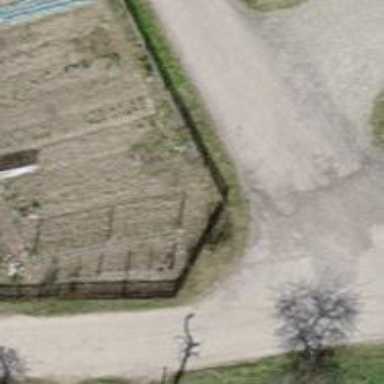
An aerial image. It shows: Wooden fence.